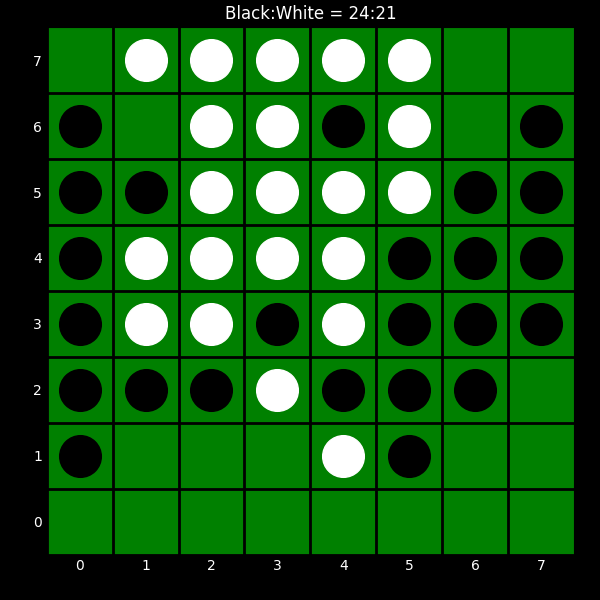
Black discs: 24
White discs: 21